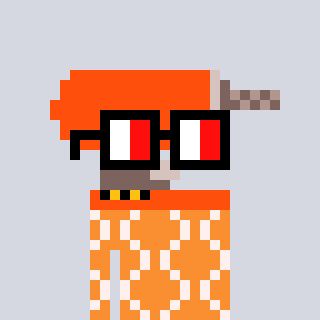
a pixel art character with square glasses with black frames and red eyes, a drill-shaped head and a orange-colored body on a cool background